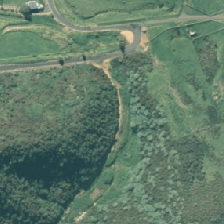
Land cover: grose_broom